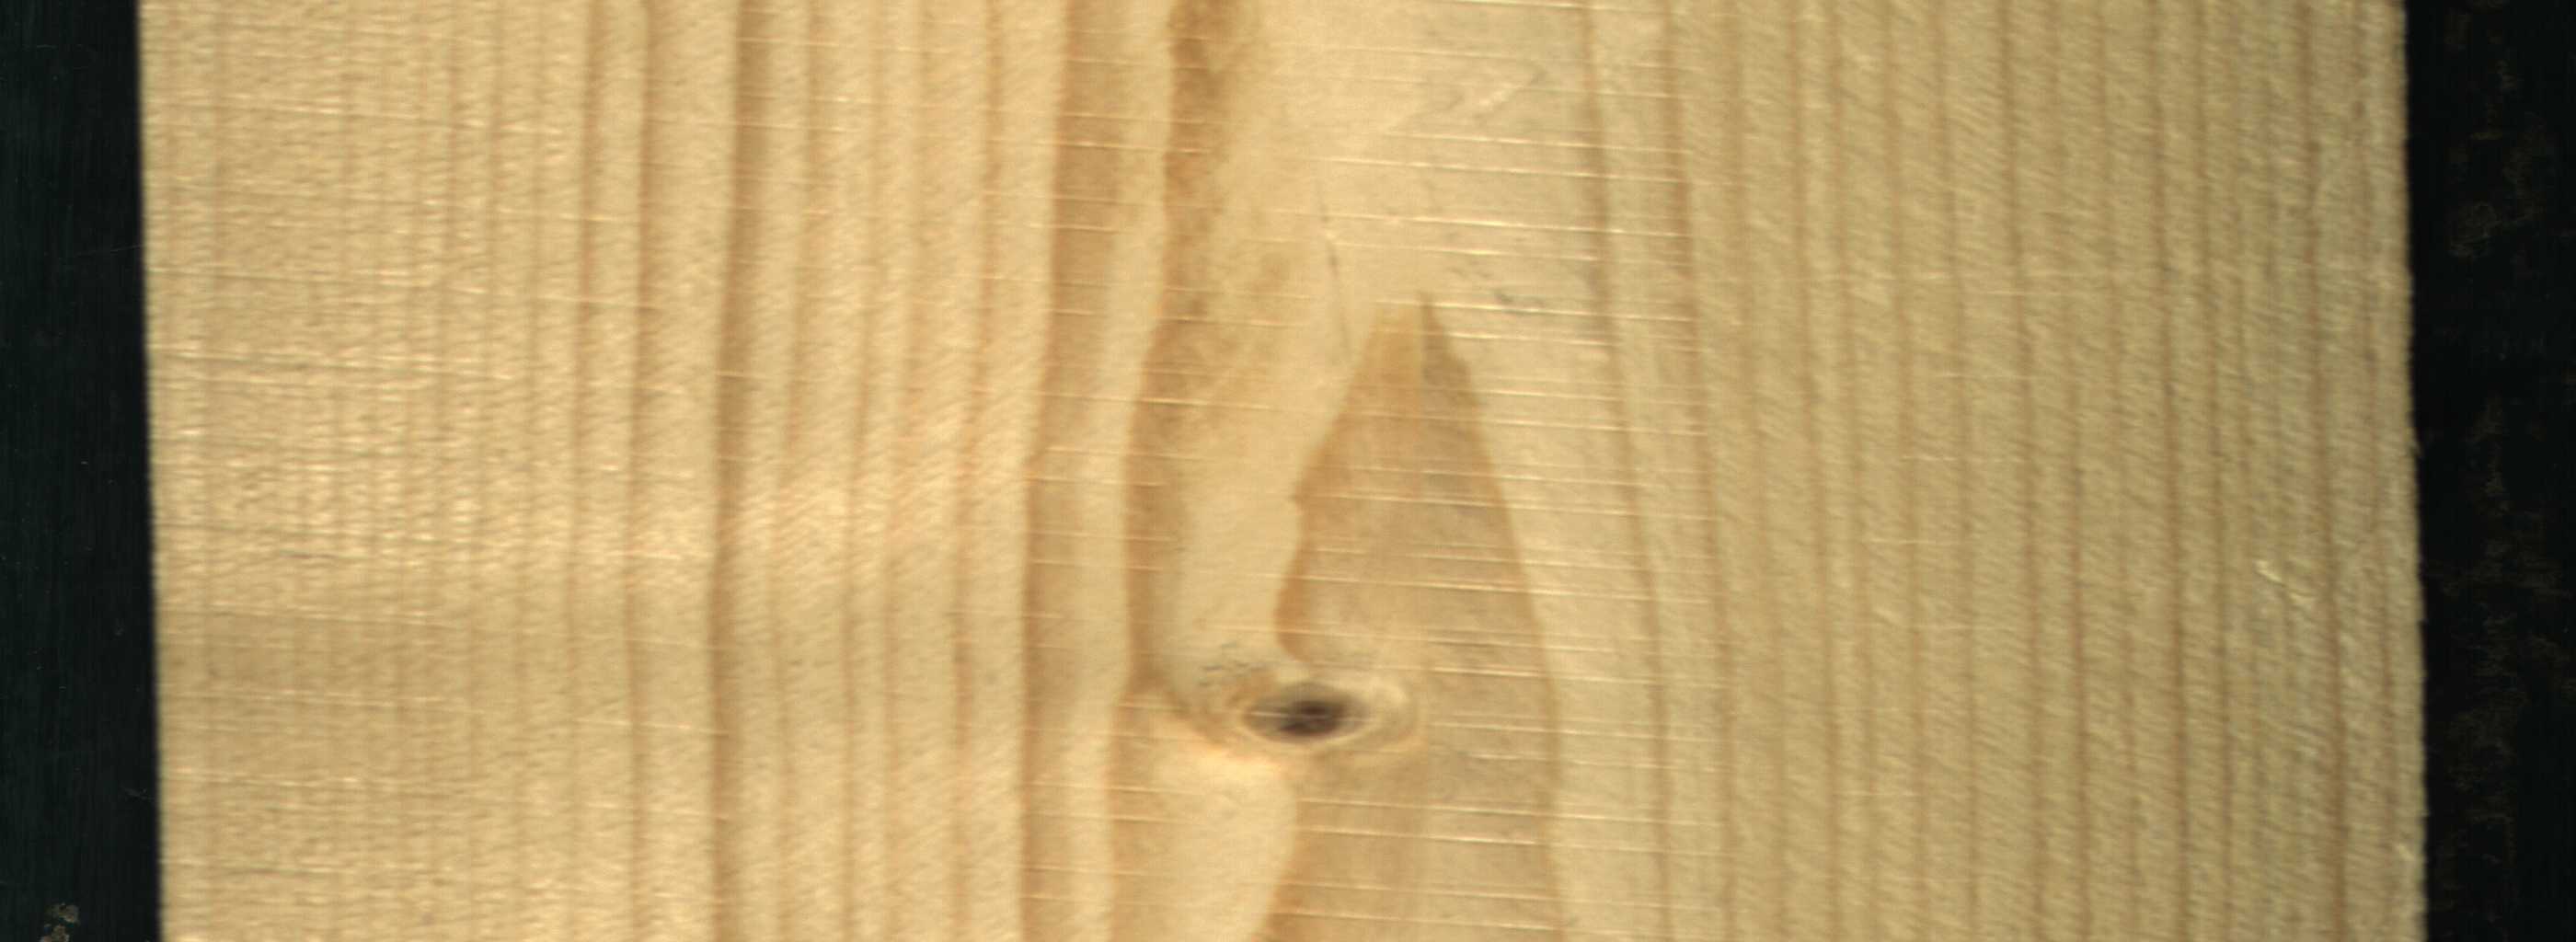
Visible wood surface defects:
Live_Knot